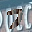
Label: 7